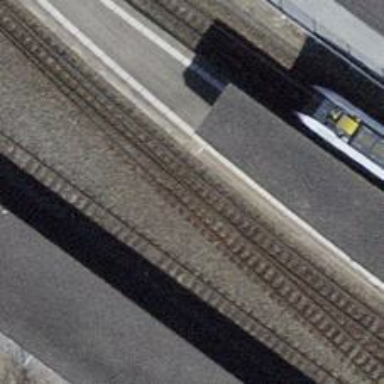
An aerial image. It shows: Narrow-gauge railway with electrified contact line.